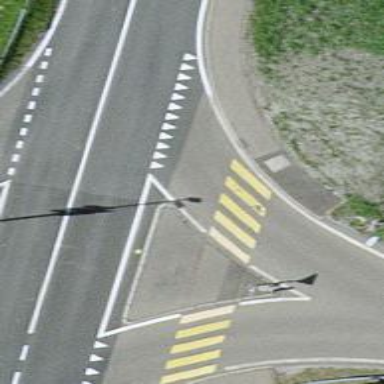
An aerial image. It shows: Uncontrolled crossing with pedestrian island.